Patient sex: M
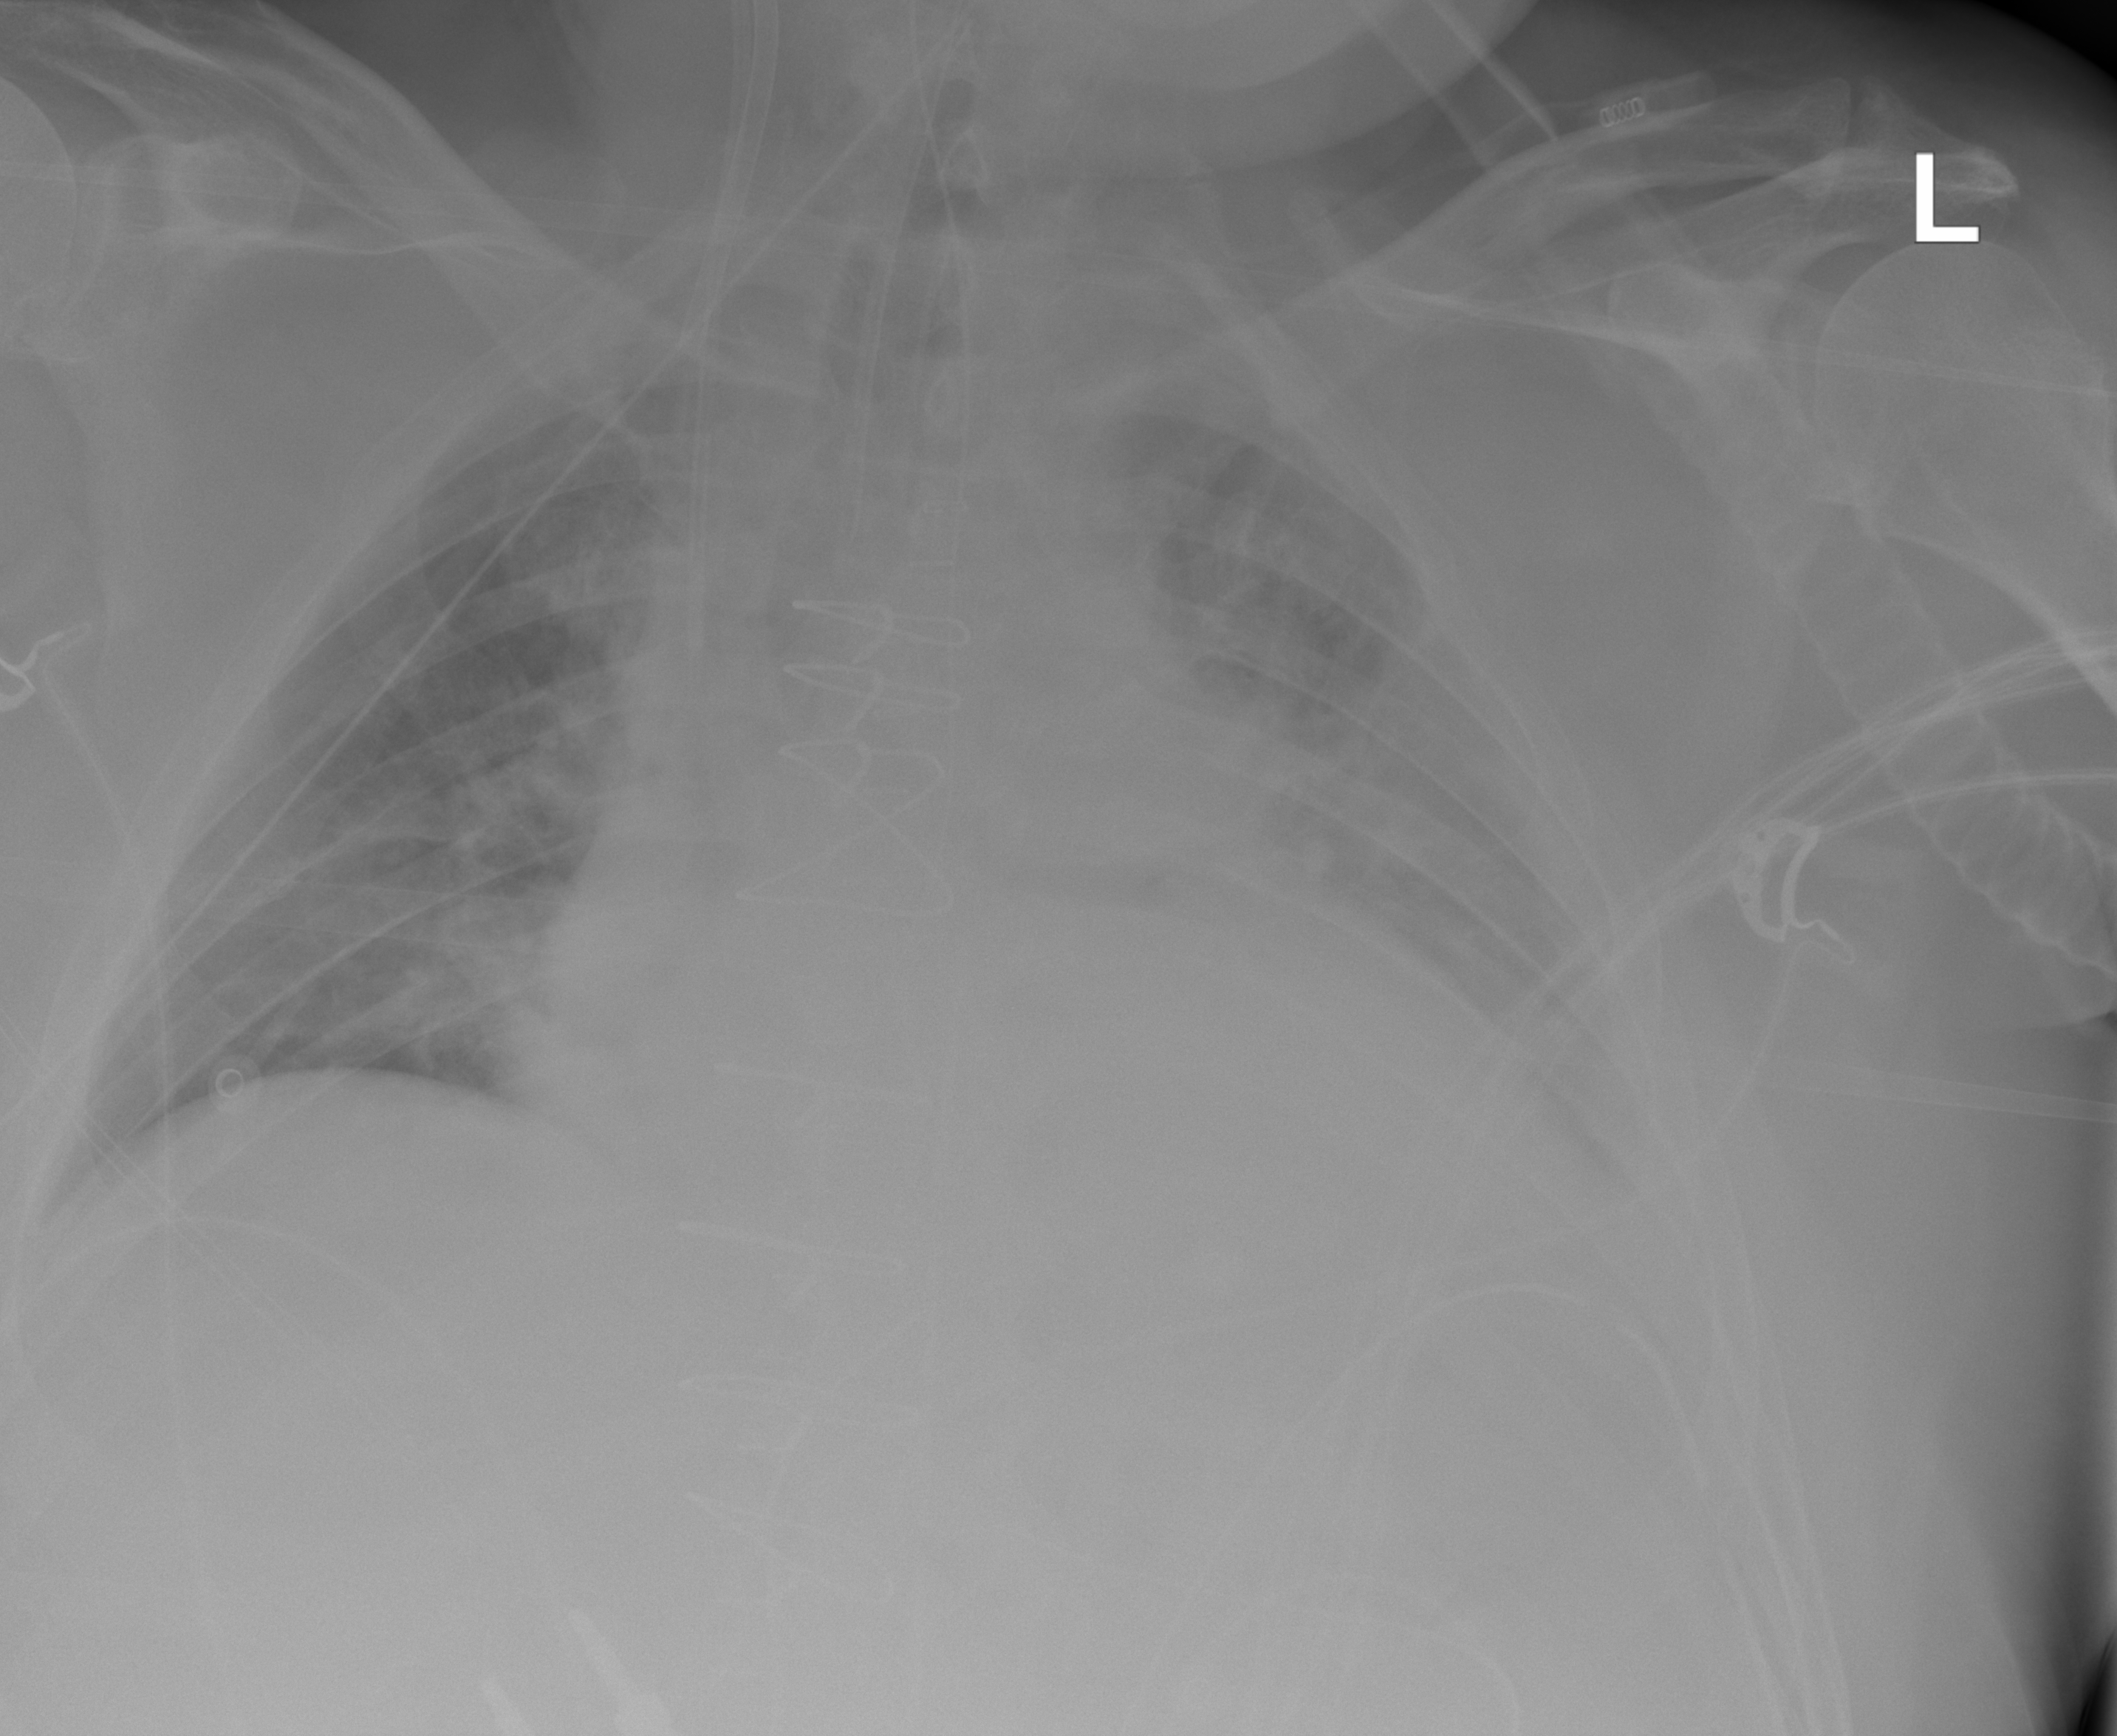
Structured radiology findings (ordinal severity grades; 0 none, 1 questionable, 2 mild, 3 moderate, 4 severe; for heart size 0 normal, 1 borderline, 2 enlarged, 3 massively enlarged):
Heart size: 2
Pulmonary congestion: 2
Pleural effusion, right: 0
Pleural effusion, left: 2
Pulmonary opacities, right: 1
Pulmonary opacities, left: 2
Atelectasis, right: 2
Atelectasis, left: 3